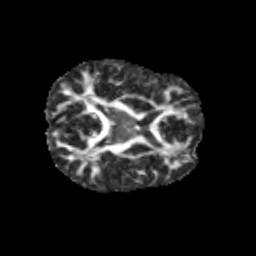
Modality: FA
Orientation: axial
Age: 11
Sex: male
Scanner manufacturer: siemens
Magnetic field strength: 3 T
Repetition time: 3.8 s
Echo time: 0.07 s